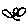
Label: hexagon